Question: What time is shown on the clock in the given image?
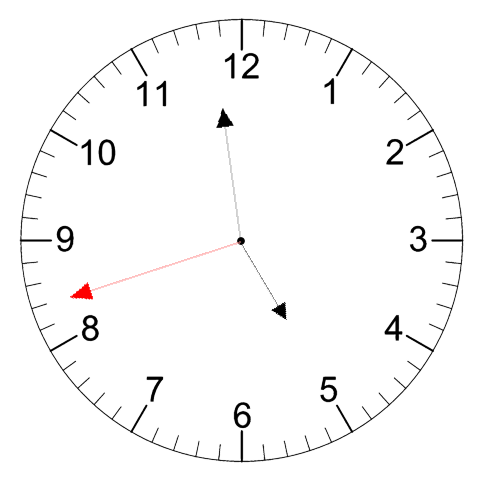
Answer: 04:58:42